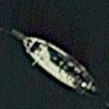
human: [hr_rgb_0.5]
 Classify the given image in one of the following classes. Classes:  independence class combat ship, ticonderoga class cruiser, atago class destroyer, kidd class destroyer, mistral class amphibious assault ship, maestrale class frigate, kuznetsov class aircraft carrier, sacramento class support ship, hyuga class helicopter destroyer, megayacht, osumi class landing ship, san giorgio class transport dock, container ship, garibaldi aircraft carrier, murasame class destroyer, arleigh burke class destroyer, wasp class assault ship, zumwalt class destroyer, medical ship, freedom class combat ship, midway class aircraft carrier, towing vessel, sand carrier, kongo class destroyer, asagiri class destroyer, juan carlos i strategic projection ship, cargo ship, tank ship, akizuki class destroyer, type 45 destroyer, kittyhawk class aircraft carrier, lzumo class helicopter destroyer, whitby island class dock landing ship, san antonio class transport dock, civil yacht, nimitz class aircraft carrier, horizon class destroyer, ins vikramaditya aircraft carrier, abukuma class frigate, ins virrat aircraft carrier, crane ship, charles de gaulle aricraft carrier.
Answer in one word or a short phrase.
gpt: Civil yacht